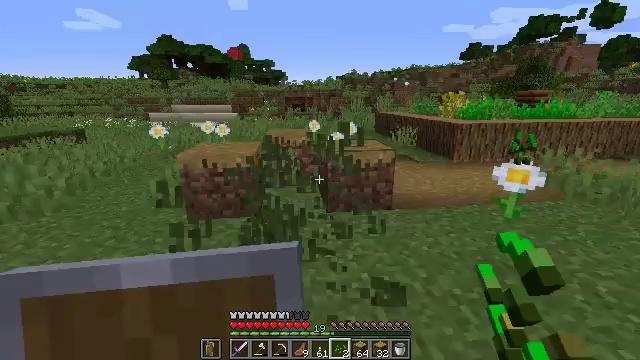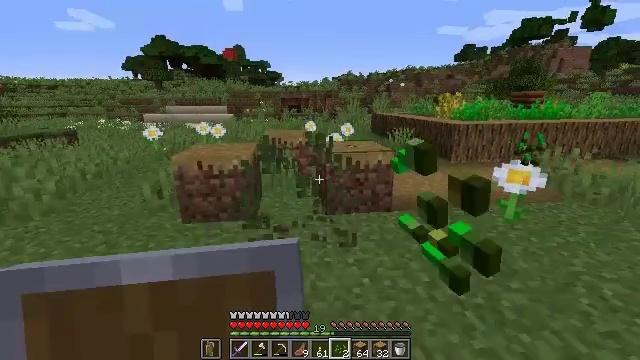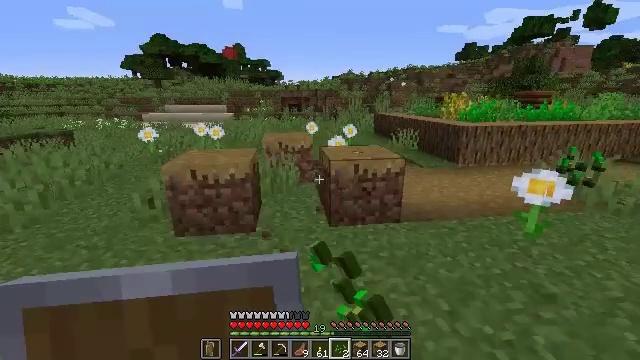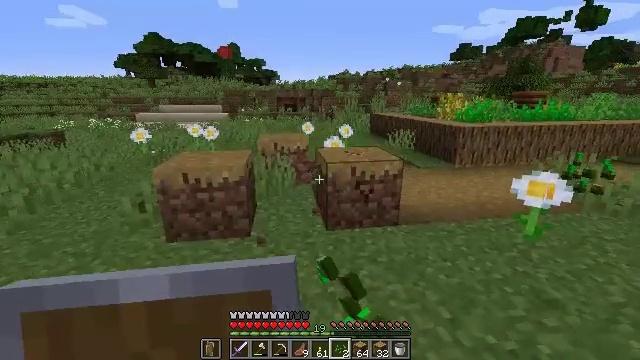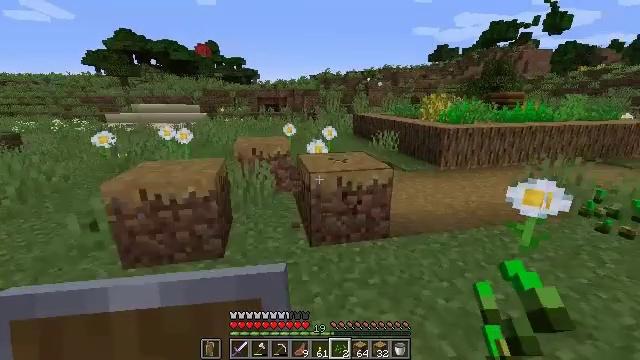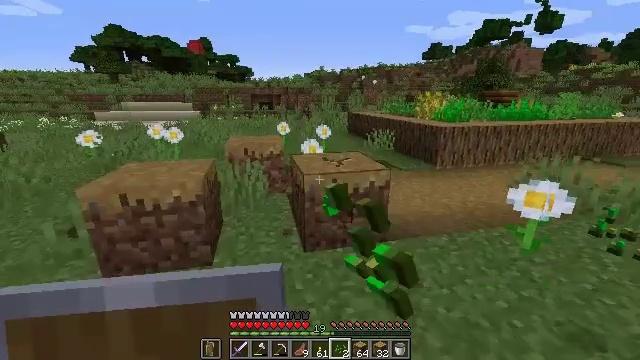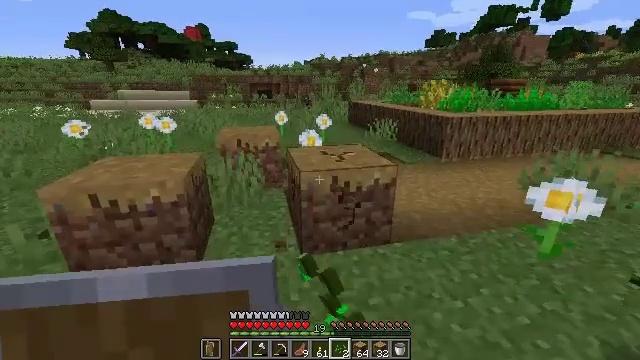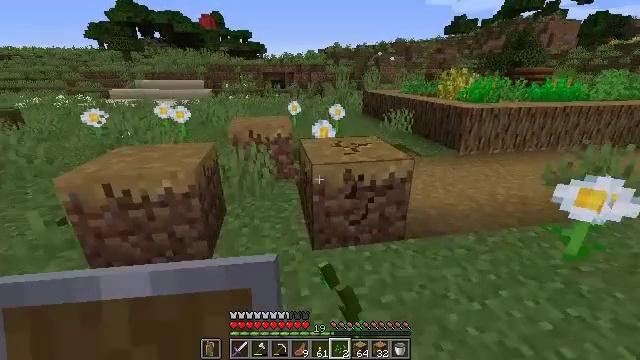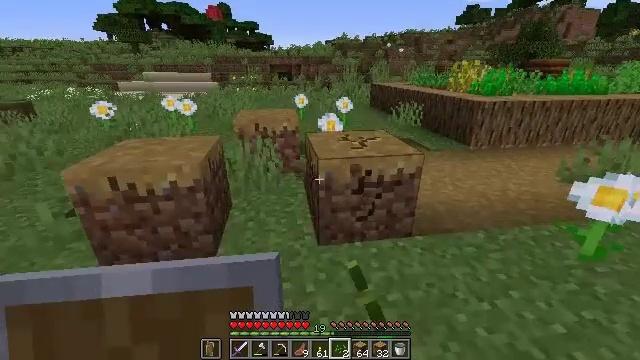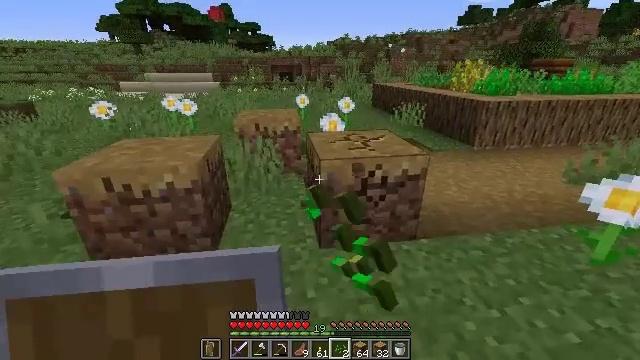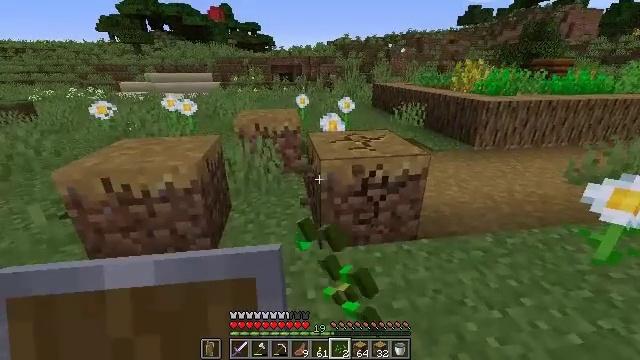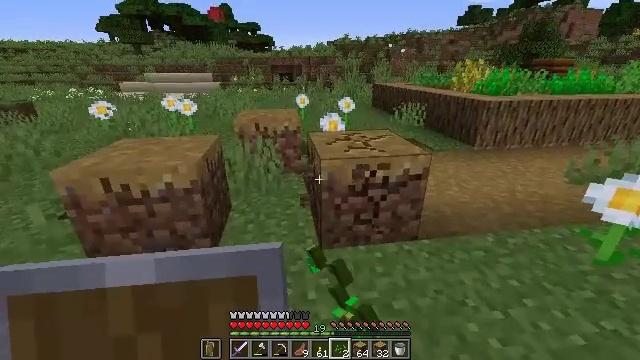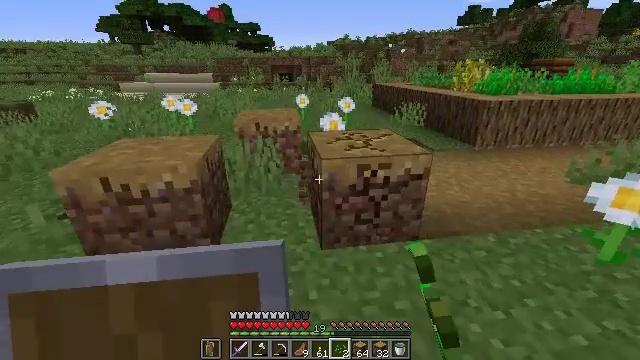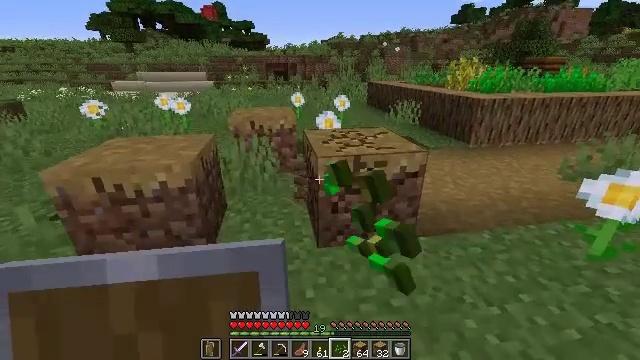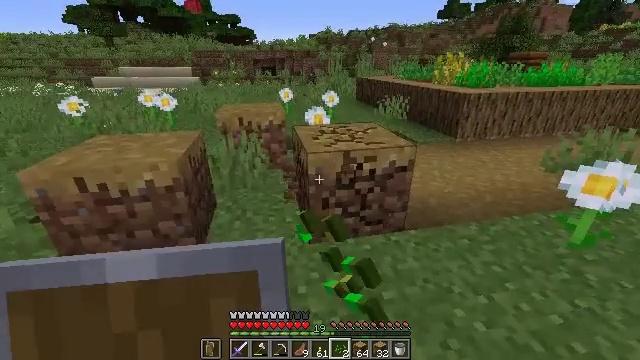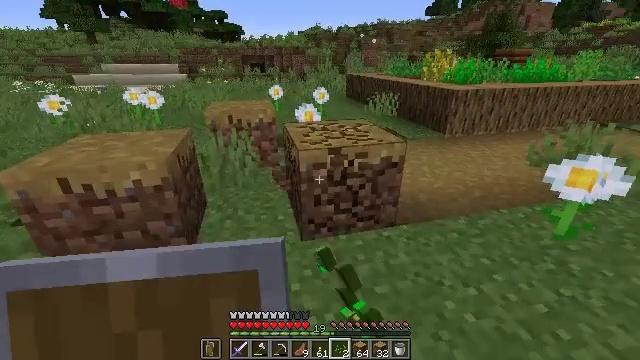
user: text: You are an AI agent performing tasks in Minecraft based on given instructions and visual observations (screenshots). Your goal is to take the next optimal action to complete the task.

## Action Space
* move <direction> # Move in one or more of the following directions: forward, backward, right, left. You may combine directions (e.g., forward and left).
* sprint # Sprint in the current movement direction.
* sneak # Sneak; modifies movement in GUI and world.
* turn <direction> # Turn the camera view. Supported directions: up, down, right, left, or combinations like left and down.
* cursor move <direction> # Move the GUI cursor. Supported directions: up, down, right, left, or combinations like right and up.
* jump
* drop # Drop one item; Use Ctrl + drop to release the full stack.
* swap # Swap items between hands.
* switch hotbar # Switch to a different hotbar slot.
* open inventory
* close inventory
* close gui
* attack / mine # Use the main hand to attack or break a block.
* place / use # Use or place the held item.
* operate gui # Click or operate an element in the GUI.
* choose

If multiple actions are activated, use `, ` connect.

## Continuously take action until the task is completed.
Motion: motion action
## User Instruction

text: Break the grass path to collect materials.
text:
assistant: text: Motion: move forward, attack / mine
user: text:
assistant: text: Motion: move forward, attack / mine
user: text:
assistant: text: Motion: move forward, attack / mine
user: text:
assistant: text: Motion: move forward, turn right, attack / mine
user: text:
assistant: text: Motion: move forward, turn right, attack / mine
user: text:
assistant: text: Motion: move forward, turn down, attack / mine
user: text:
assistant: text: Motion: turn left and down, attack / mine
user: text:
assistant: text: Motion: turn left and down, attack / mine
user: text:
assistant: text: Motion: attack / mine
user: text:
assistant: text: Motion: attack / mine
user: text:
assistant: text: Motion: attack / mine
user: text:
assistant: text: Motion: attack / mine
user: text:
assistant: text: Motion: turn right, attack / mine
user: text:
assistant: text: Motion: turn right, attack / mine
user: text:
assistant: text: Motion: turn right, attack / mine
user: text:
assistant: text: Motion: turn right, attack / mine
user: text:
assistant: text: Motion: attack / mine
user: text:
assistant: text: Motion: attack / mine
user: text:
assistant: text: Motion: attack / mine
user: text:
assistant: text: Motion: attack / mine
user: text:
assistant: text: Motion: attack / mine
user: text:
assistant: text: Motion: attack / mine
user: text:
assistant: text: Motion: attack / mine
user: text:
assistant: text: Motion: attack / mine